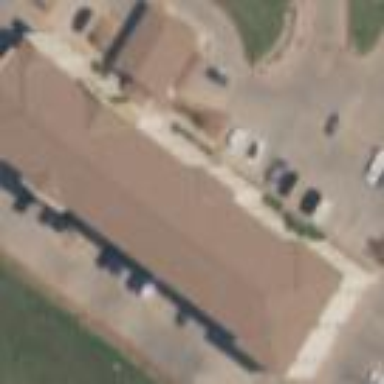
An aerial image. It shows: Hotel building.